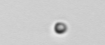
Label: nanoplankton_mix